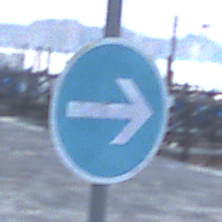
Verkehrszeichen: VorgeschriebeneFahrtrichtungHierRechts
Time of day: Dawn
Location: Outdoor (Urban)
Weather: Clear
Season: NotSpecified
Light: Natural